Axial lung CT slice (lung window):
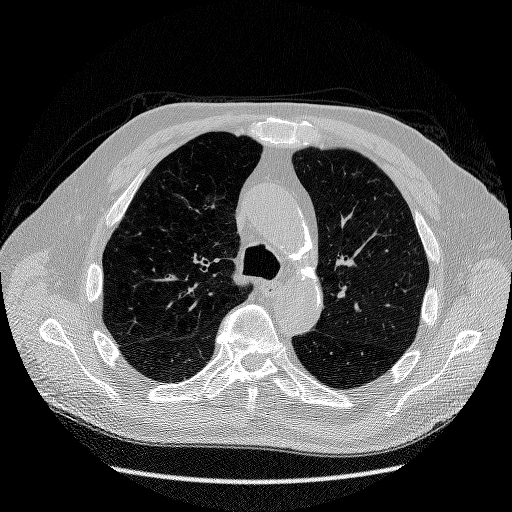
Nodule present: yes
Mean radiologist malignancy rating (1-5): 2